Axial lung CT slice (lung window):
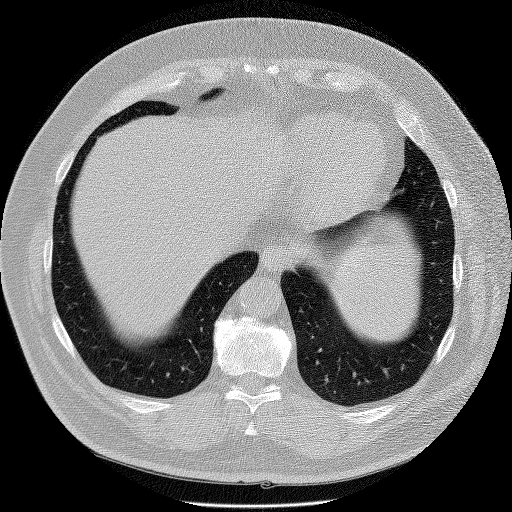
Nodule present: no